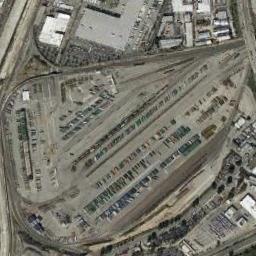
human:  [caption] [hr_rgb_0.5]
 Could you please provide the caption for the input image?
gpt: Two well-equipped railway stations in a crowded city .

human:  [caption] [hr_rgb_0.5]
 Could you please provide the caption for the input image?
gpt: The railway station is next to some buildings and the parking lot .

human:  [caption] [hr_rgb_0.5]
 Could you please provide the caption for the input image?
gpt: The railway station has some railways and some facilities are between the railways .

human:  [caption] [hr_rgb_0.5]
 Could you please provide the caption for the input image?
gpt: There are many buildings beside the railway station .

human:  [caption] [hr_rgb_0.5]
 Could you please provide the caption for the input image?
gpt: There are many cars near the railway station .